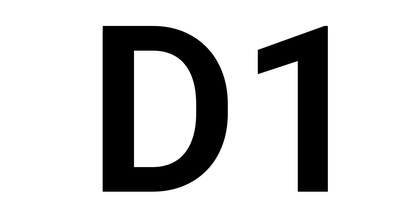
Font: Roboto_SemiBold